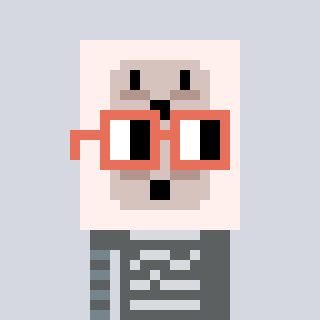
a pixel art character with square orange glasses, a outlet-shaped head and a magenta-colored body on a cool background